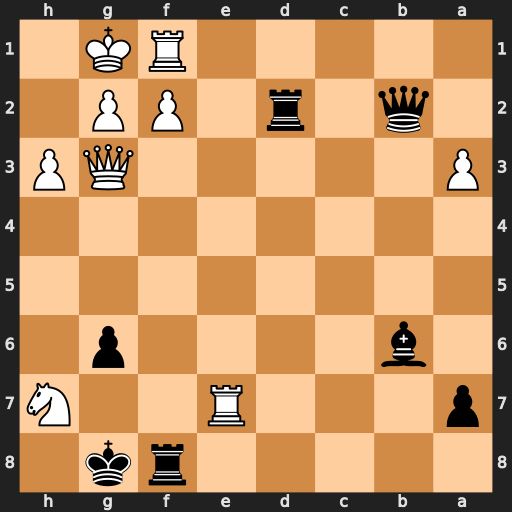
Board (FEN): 5rk1/p3R2N/1b4p1/8/8/P5QP/1q1r1PP1/5RK1
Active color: b
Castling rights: -
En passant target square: -
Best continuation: Rdxf2 Kh2 Rxf1 Qxg6+ Kh8